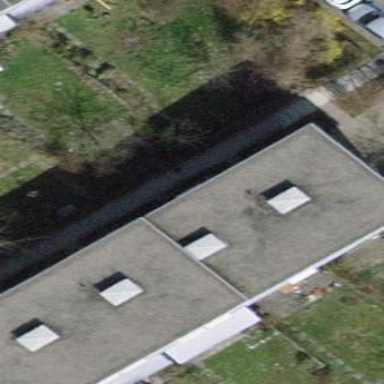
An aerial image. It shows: Flat-roofed terrace building.